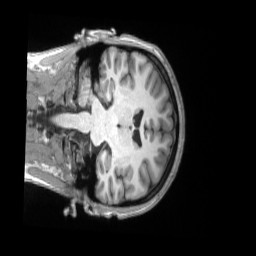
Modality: T1w
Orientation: coronal
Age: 26
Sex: female
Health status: ill
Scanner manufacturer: siemens
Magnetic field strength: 3 T
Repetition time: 2.2 s
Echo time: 0.00157 s